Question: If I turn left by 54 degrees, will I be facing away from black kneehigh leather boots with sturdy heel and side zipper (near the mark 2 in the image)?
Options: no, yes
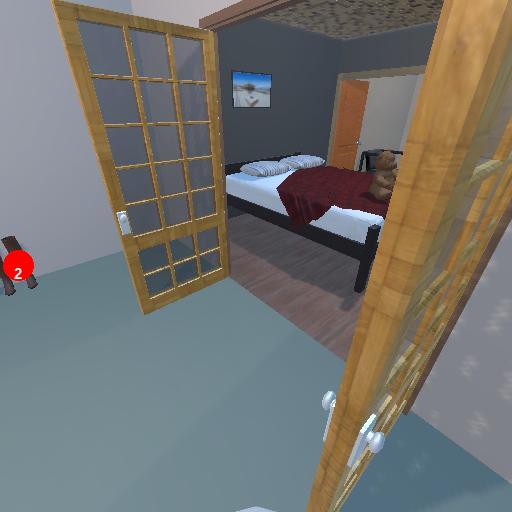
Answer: no